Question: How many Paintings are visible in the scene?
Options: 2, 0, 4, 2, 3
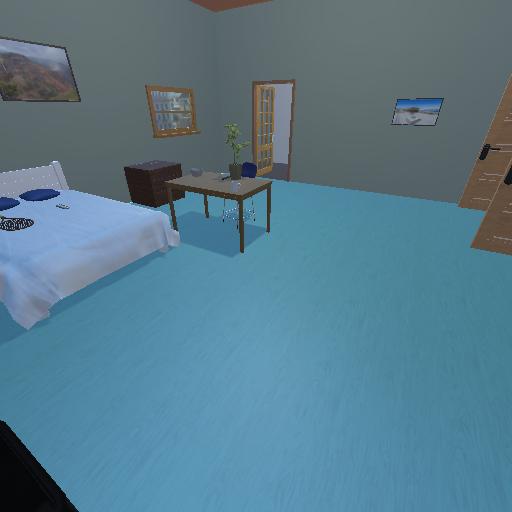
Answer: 2